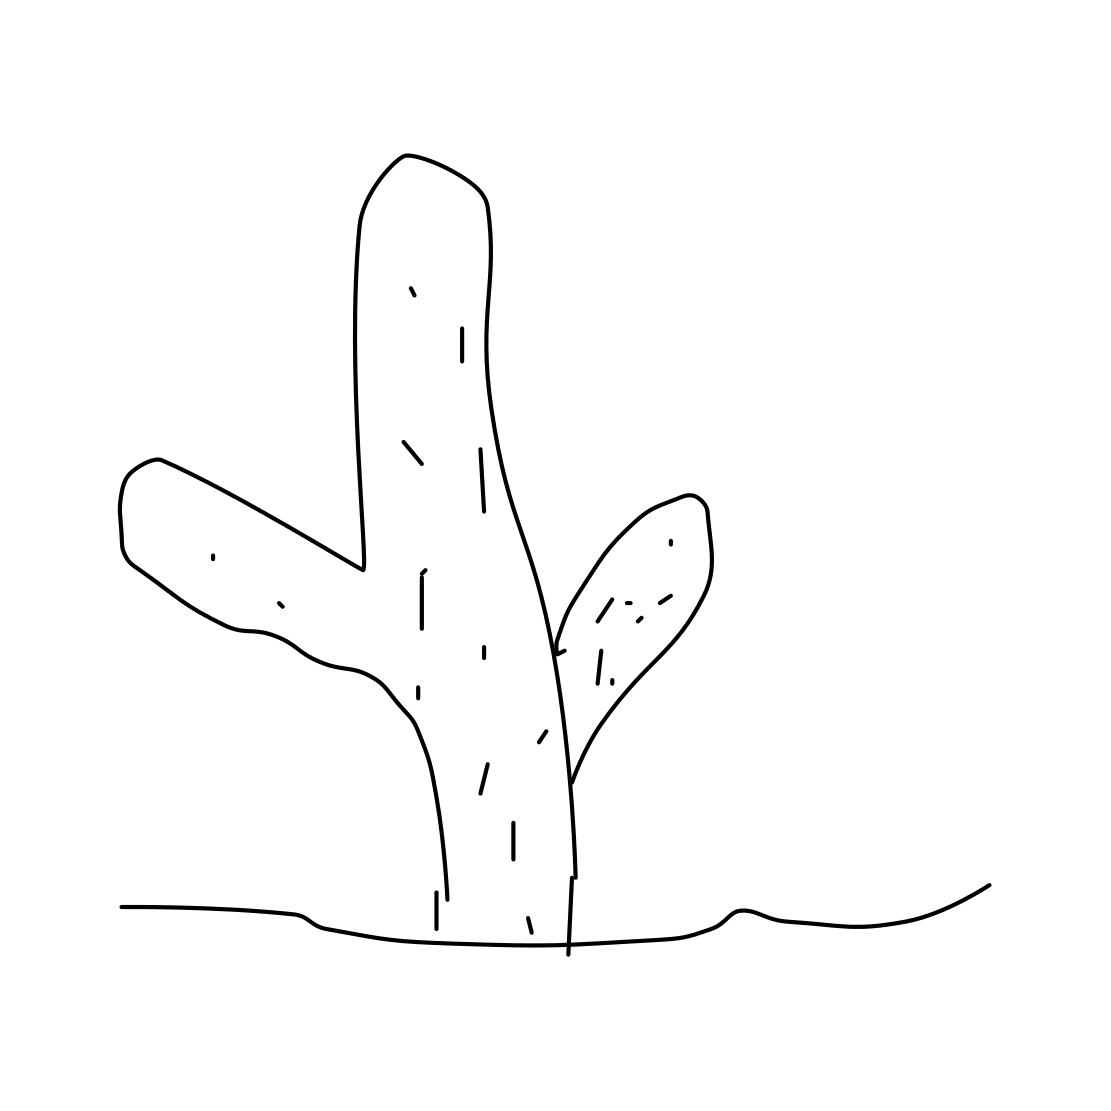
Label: cactus